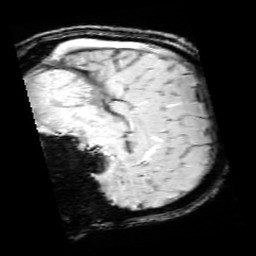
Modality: SWI
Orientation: sagittal
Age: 13
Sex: male
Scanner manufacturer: siemens
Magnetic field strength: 3 T
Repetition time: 0.027 s
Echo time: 0.02 s